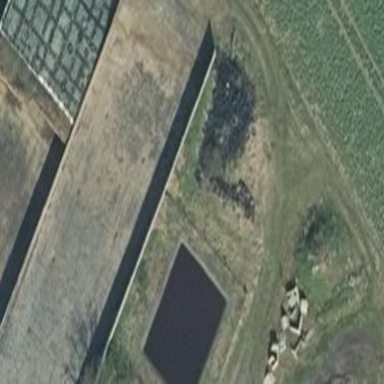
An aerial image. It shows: Body of wastewater.